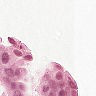
Metastatic tissue present: yes